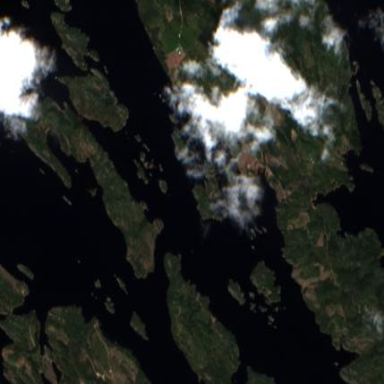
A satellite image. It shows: Island covered with woodland.